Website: apple-inc
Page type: customer-info-address
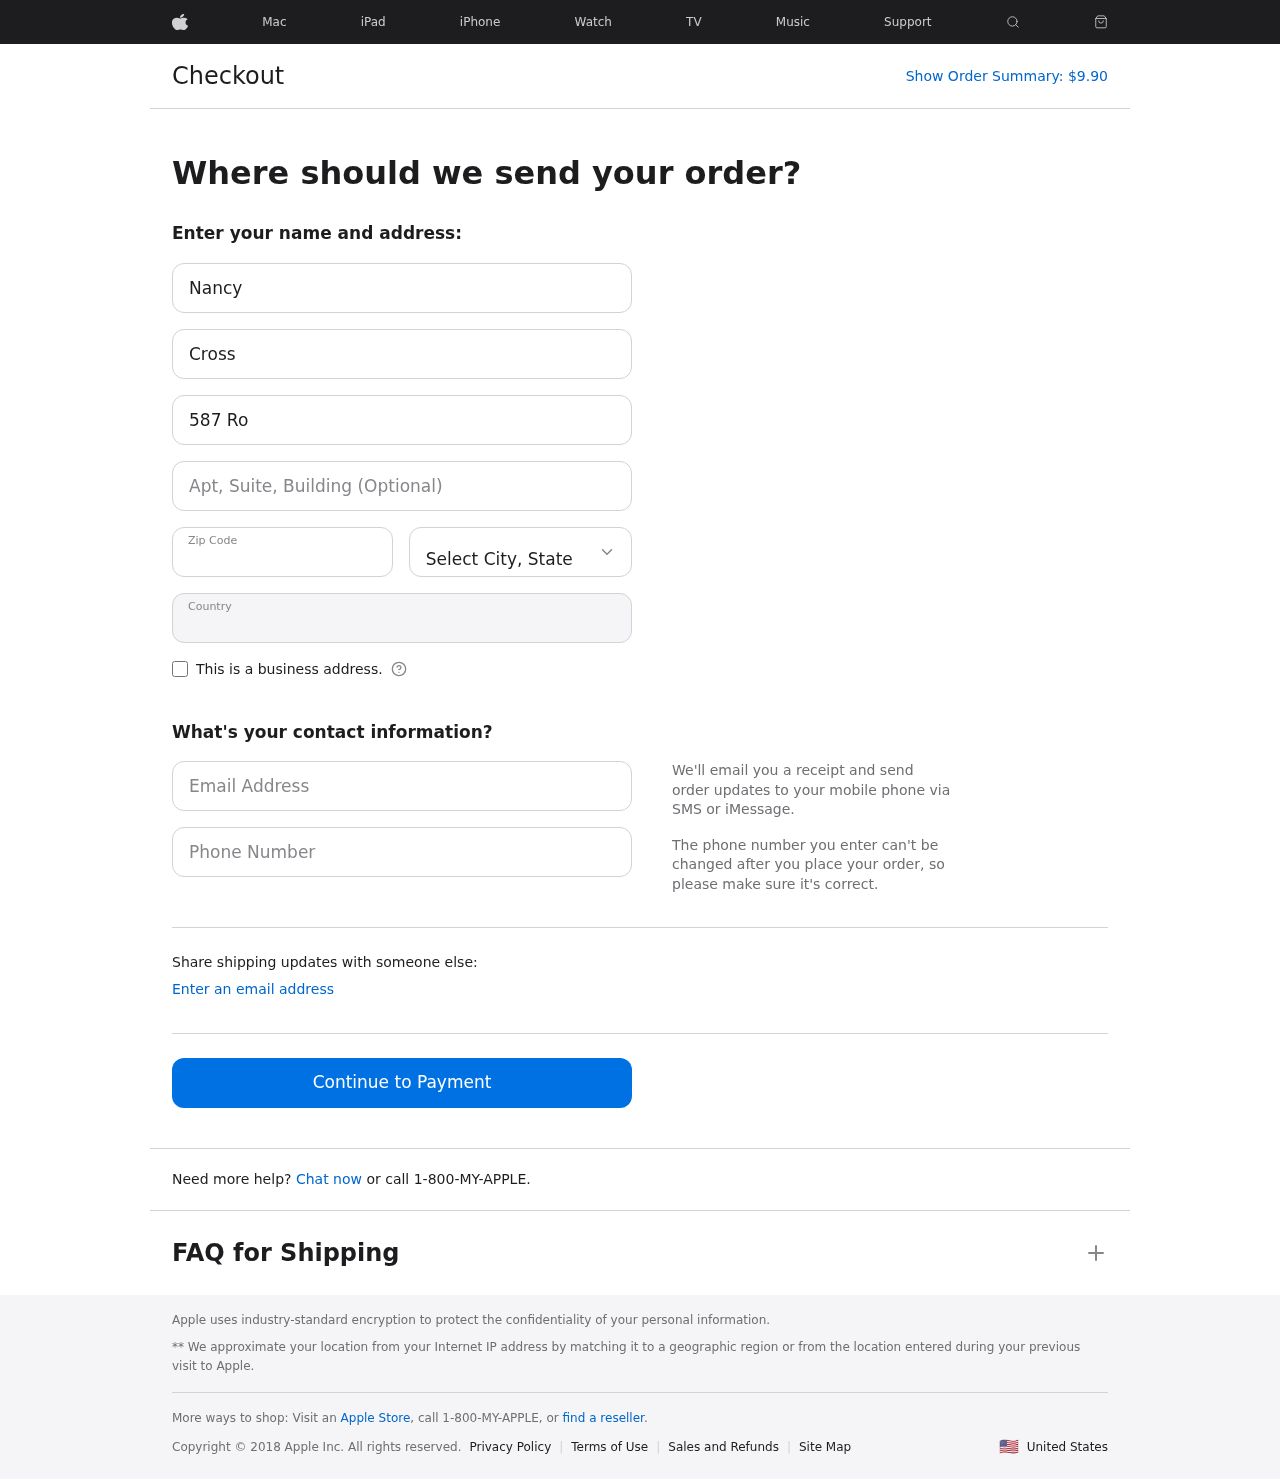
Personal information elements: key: PII_CITY_STATE
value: Hardinland, KY
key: PII_COUNTRY
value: United States
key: PII_EMAIL
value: nancy_cross@hotmail.com
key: PII_FIRSTNAME
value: Nancy
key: PII_LASTNAME
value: Cross
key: PII_PHONE
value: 6425970256
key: PII_POSTCODE
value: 04249
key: PII_STREET
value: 587 Robinson Trace Suite 390
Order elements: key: ORDER_TOTAL
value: $9.90